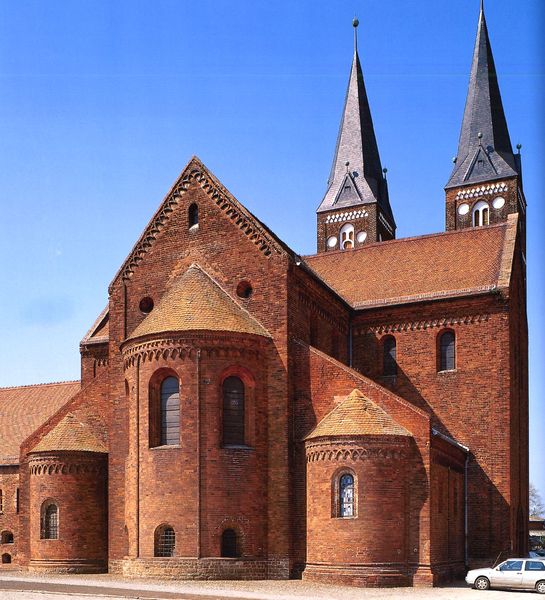
Titel: Kloster Jerichow
Standort: Brandenburg(D BB) (EU - D - BB)
Schlagwörter: kirchturm, fenster, dach, architektur, kirche, giebel, backstein, auto, foto, fotografie, türme, fries, apsis, romanik, chor, rundbau, apsiden, vierung, doppelturmfassade, schieferdach, backsteingotik, kirche+, seitenapsiden, gbuntglasfenster, #backsteingotik